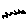
Label: zigzag